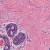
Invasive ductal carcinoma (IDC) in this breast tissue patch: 0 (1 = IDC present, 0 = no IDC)